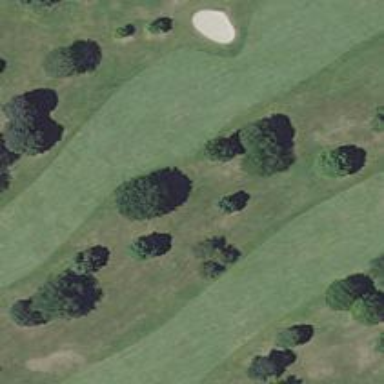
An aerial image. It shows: View of golf hole.